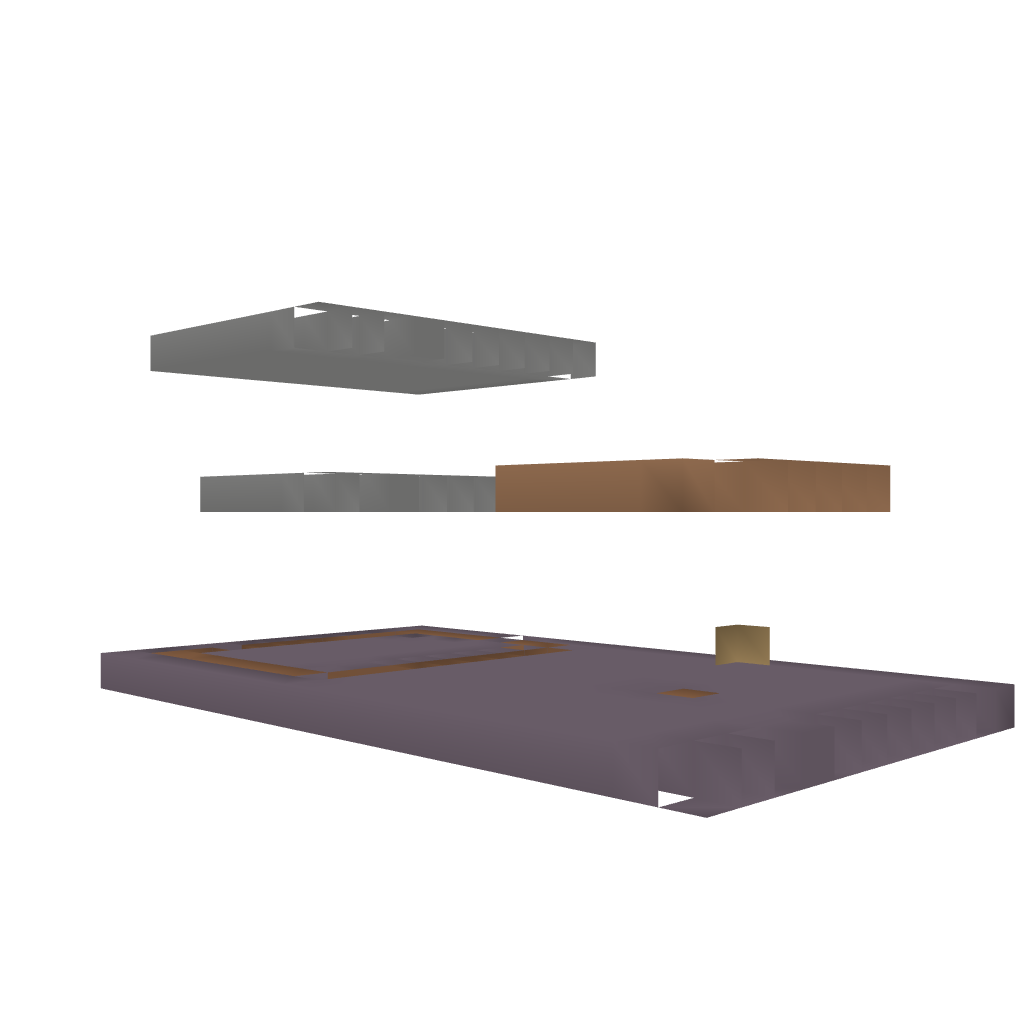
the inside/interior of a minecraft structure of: Mooshroom brown house